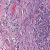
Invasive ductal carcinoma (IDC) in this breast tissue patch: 1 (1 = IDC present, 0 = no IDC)